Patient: sex M, age 19
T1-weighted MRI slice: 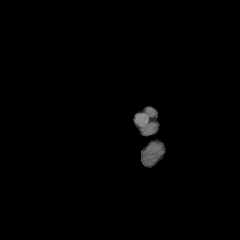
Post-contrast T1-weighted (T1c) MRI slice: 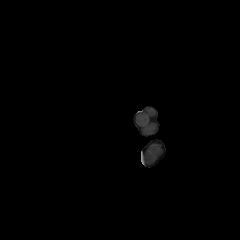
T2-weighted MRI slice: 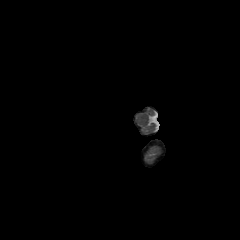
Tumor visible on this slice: no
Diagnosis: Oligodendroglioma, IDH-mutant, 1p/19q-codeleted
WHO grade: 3